Question: Hey I have started learning 'assembly language'.
'''
.MODEL SMALL
.STACK 1000H
.DATA
MSG db "Hey$"
.CODE
MAIN PROC
MOV AX, @DATA
MOV DS, AX
MOV AH,0AH ; setting the sub function
MOV DX, offset msg ; moving address of msg to dx
INT 21h ; calling interrupt
MOV AH, 09
MOV DX, OFFSET MSG
INT 21h ; for printing
MOV AH, 04Ch ; Select exit function
MOV AL, 00 ; Return 0
INT 21h ; Call Interupt to Terminate program
MAIN ENDP
END MAIN
'''
I am trying to take input, it is working kind of but when I try printing it I do not get the proper string. I used this <URL> to select the interrupt function.
I am attaching a screenshot, I have given input the following string:
'''
Hey this is me taking input
'''
But I got unexpected result.

# Questions:
- - -
Thanks.
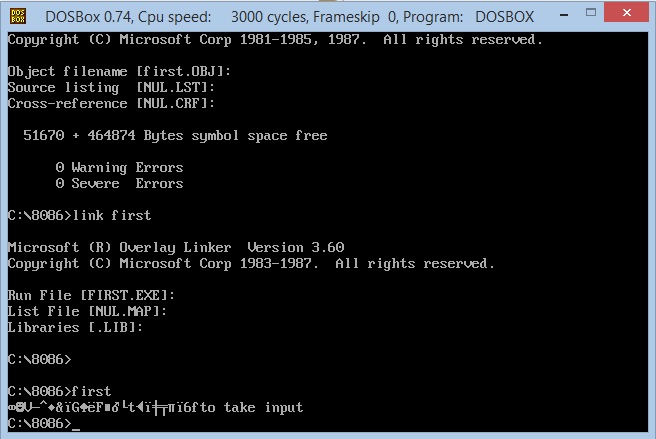
Answer: You didn't set aside enough space for your input string; when you "declared" 'MSG', you gave it room for only 4 characters ('"Hey$"').